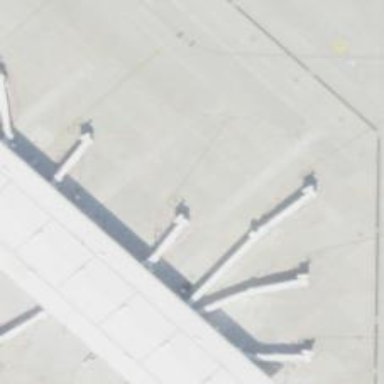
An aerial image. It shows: Airport gate.